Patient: sex M, age 54
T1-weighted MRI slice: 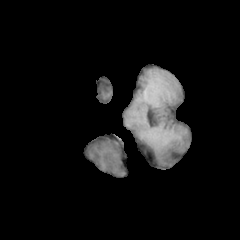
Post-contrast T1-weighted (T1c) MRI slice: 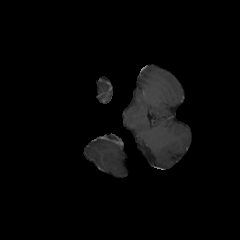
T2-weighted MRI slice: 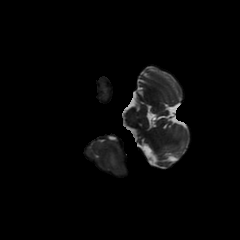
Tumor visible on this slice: yes
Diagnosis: Glioblastoma, IDH-wildtype
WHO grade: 4